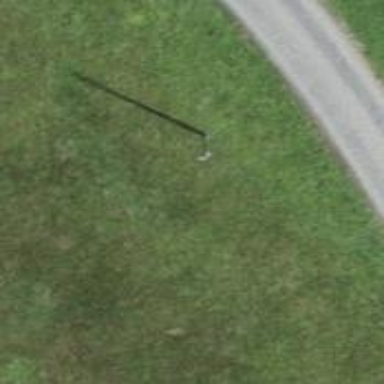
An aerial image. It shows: Utility pole in the area.